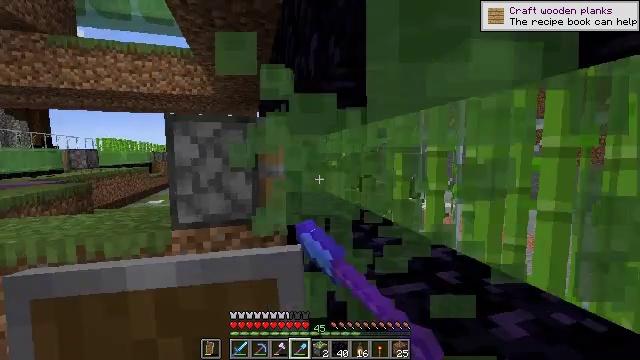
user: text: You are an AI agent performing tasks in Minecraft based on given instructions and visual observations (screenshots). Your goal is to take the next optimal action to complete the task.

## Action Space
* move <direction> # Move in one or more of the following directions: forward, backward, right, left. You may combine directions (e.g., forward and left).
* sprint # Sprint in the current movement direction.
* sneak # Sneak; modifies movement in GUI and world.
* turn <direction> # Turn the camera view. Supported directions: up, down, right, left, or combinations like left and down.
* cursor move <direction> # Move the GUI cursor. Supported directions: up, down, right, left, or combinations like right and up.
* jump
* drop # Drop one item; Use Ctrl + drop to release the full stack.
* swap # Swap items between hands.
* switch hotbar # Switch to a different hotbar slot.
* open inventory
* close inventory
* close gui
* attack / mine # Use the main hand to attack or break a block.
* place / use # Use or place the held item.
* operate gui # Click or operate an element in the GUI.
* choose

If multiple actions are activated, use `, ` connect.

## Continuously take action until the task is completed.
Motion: motion action
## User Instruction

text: Gather slime blocks for crafting purposes.
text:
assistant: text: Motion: attack / mine